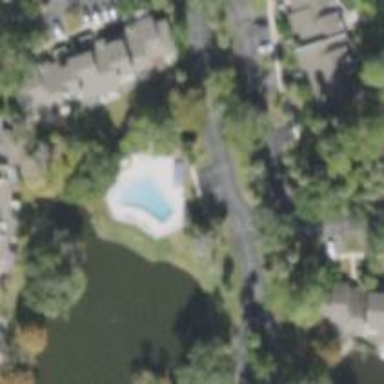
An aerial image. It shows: Swimming sport activity is taking place.